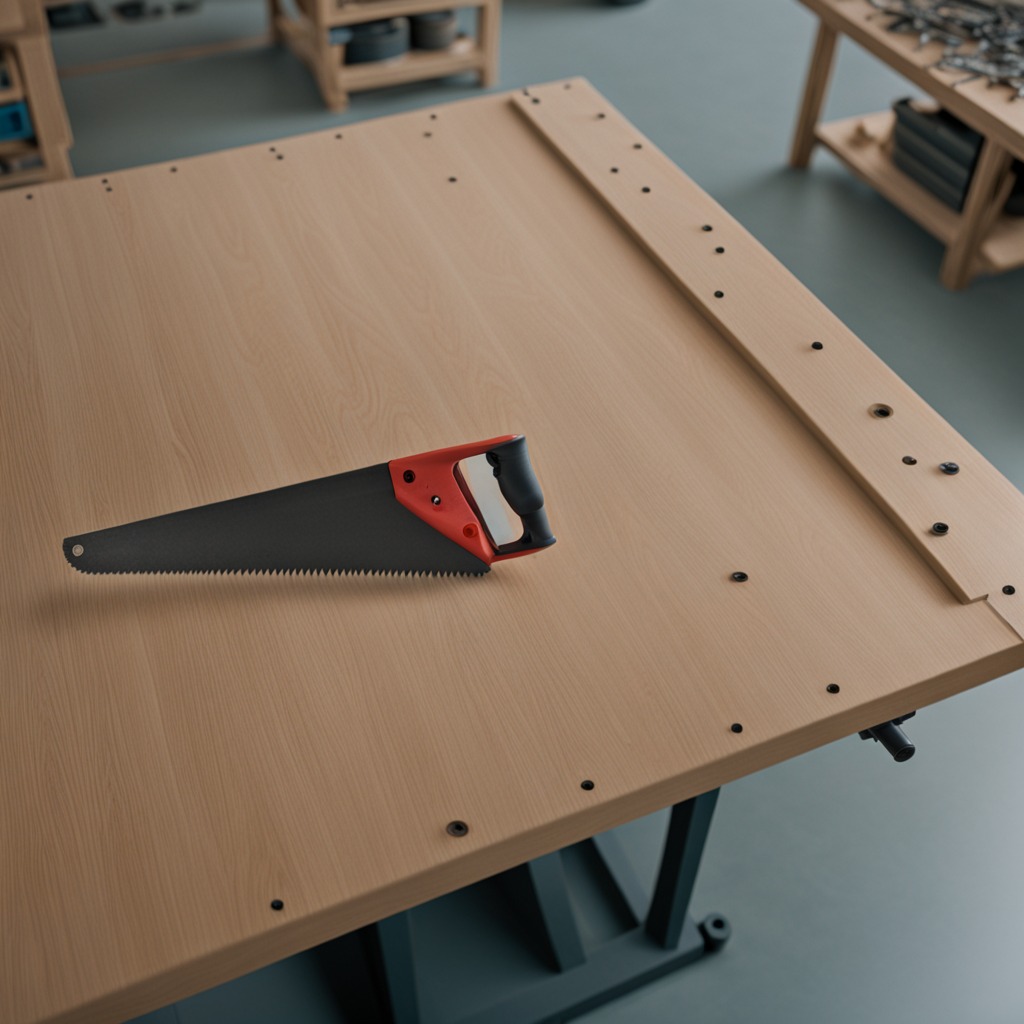
A metal saw is lying on a workbench inside a coastal fishing gear workshop.